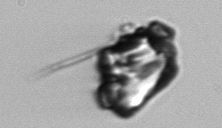
Label: Delphineis